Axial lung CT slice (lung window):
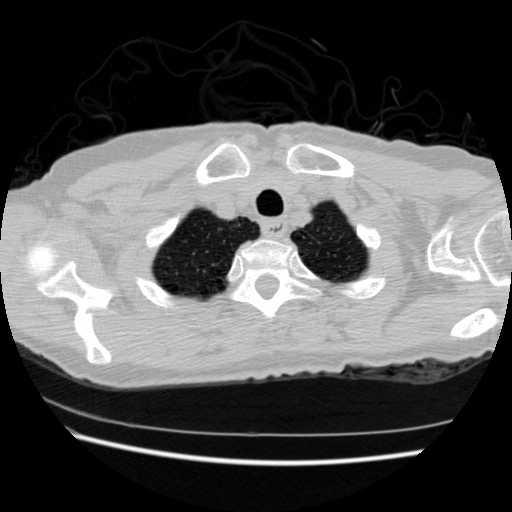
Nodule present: no